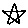
Label: star